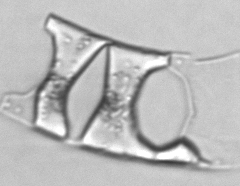
Label: Eucampia